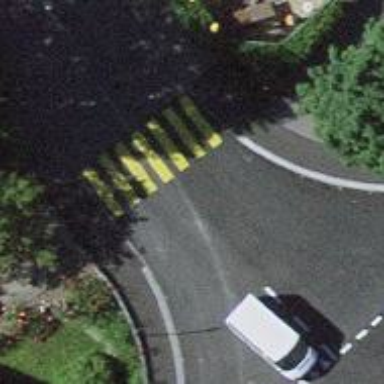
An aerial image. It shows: Marked crossing on the road.